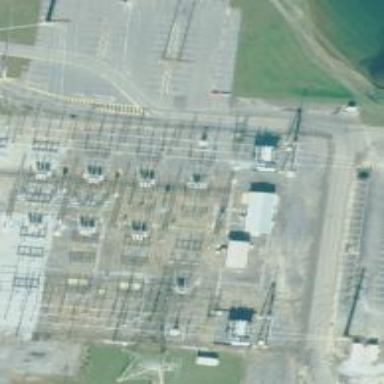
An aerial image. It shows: Switch used for power control.